Question: I want to show a popup similar to this one on Android using PhoneGap.Is this a native popup? or is it designed by Twitter?
I can't find its name on the internet
Using JavaScript:'alert' and 'navigator.notification.alert(message, alertCallback, [title], [buttonName])' shows the default black dialog.

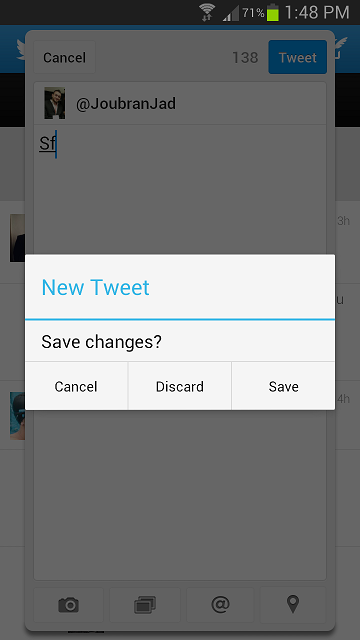
Answer: That is the native dialog from the Light Holo Theme, twitter definitely hasn't built that. You just need to set the correct theme for your app. You can't do that on the HTML5 layer, but it's very easy to set in your manifest.
Assuming that you are running on any device with android 3.0 or higher you can set up your app theme to Holo.Light in your manifest file:
And if you want to target lower versions you can take a look on <URL>
And don't use 'javacript.alert()', that will display an ugly title in your dialog, always use phonegap notification for native dialogs.